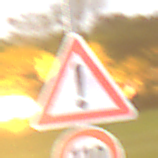
Verkehrszeichen: Gefahrenstelle
Zusatzzeichen unten: Geschwindigkeit110
Umgebung: Outdoor, Nature
Tageszeit: Night
Wetter: Clear
Licht: Natural
Jahreszeit: NotSpecified
Kontrast: HighContrast